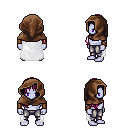
a pixel art fantasy rpg character, male body template, dark elf, purple skin, white cape, metal pants, pink right-swept hairstyle, cloth hood, leather bracers, four views (front, back, left, right), 2x2 character sprite sheet, small pixel art, hard edges, no anti-aliasing